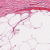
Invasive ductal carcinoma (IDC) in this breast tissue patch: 0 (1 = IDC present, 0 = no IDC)